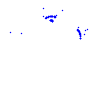
Particle: pion